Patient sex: M
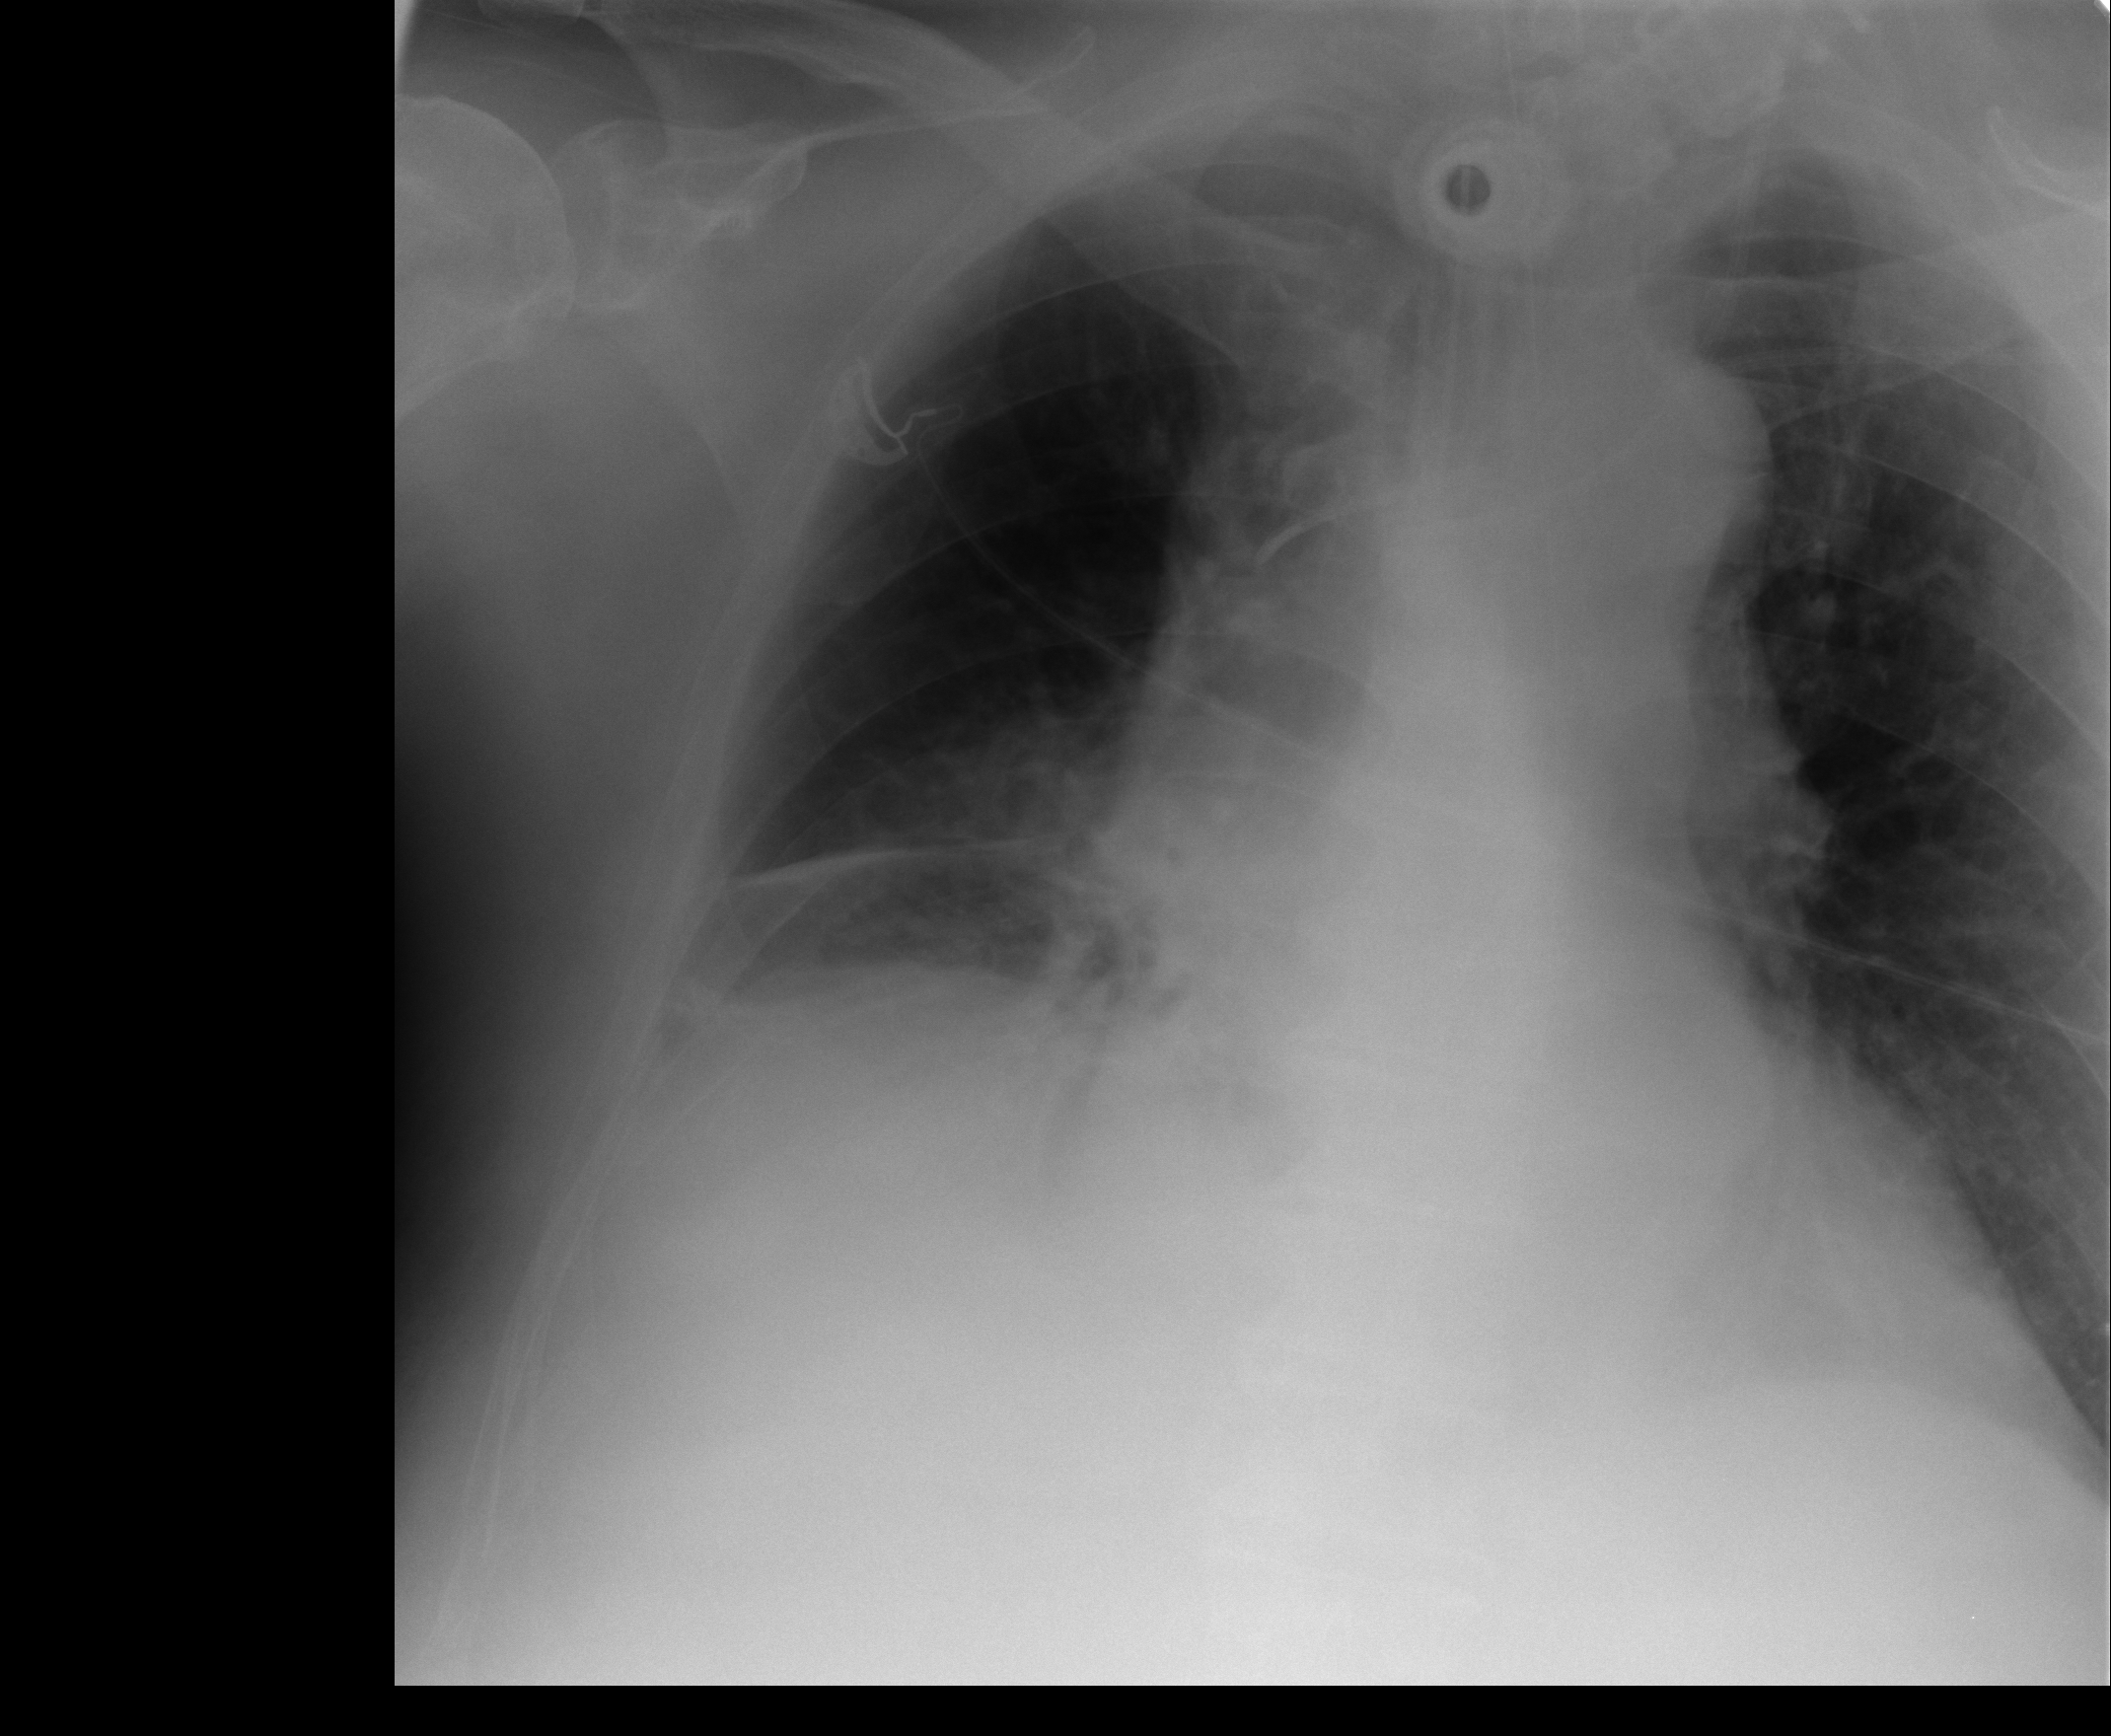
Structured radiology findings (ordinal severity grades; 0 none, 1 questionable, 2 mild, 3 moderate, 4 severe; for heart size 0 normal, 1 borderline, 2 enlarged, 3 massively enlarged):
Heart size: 2
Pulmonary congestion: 2
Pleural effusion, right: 1
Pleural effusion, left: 0
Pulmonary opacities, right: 2
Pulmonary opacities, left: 2
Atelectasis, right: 2
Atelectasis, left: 2